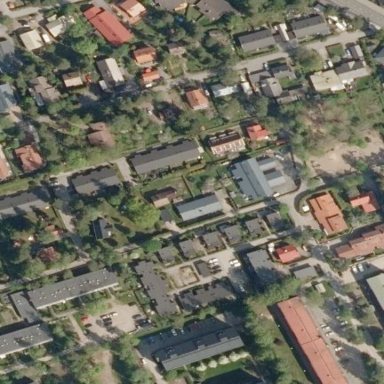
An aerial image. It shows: Residential area.